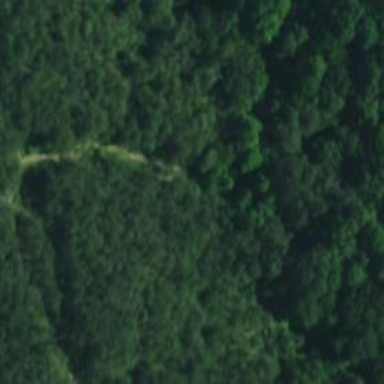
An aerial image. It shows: Path.